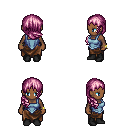
a pixel art fantasy rpg character, female body template, human, dark skin, blue vest, robe skirt, pink right-swept hairstyle, bracelets, black shoes, four views (front, back, left, right), 2x2 character sprite sheet, small pixel art, hard edges, no anti-aliasing